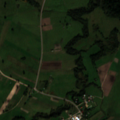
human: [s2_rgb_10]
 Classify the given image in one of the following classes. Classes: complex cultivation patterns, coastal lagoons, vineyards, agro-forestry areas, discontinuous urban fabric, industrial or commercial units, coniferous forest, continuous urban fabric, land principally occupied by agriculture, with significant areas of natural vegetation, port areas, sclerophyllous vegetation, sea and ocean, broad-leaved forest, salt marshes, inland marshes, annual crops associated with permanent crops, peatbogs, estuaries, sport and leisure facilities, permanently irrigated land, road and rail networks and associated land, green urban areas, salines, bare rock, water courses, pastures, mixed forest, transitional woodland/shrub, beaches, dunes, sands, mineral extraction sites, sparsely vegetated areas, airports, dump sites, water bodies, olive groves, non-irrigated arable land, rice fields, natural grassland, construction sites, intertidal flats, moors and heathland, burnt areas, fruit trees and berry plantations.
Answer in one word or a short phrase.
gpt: discontinuous urban fabric, non-irrigated arable land, pastures, complex cultivation patterns, land principally occupied by agriculture, with significant areas of natural vegetation, mixed forest